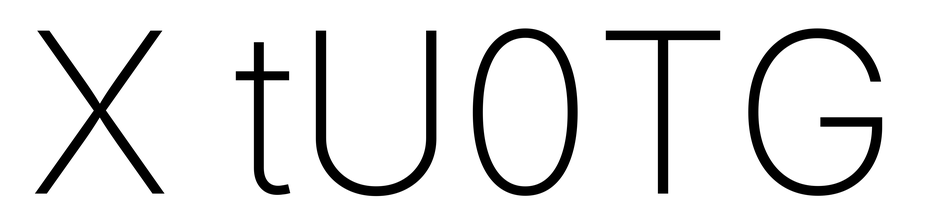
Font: Inter_ExtraLight